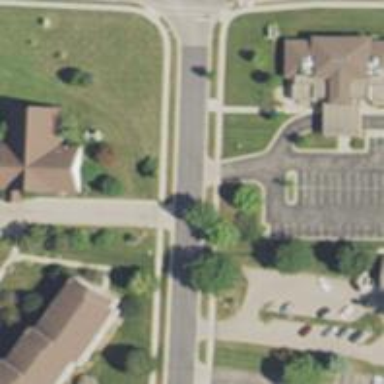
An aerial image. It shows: Residential road with asphalt surface.